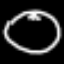
Label: clock